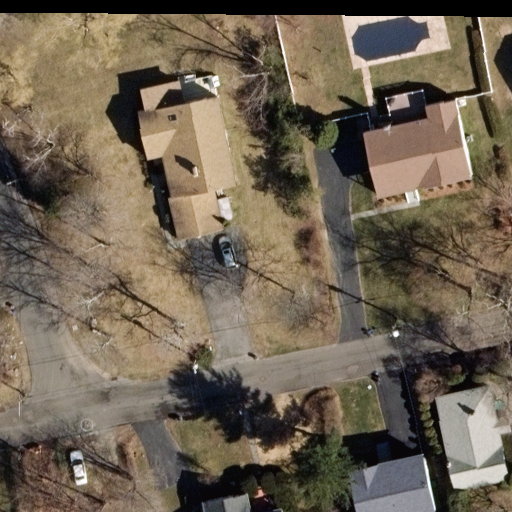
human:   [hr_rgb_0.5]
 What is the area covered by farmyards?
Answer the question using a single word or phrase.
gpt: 0m2

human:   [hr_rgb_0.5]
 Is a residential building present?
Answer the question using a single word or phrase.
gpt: yes

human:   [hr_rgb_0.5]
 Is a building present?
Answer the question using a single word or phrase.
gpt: yes

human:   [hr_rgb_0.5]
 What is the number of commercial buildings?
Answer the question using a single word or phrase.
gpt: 0

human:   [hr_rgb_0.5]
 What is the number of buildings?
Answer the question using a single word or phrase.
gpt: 5

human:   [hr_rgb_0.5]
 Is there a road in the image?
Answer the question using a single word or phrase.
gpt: yes

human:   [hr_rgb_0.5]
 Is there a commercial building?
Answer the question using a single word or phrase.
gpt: no

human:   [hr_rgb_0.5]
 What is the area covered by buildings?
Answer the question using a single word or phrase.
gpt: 851m2

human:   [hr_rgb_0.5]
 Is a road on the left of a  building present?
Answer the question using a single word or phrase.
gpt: yes

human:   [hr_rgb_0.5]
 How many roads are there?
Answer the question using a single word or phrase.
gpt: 2

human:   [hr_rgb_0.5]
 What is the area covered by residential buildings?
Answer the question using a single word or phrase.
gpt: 851m2

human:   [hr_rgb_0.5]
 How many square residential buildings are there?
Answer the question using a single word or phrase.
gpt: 0

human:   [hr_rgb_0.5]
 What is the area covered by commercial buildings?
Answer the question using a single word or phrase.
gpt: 0m2

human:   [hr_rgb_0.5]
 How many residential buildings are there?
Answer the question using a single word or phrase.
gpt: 5

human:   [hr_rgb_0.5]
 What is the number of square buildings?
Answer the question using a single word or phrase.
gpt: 0

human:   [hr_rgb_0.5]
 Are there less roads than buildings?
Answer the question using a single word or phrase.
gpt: yes

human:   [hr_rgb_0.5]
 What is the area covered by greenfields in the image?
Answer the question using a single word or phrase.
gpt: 0m2

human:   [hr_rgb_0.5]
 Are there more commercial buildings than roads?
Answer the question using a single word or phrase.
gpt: no

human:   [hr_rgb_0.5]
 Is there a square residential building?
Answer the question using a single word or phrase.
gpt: no

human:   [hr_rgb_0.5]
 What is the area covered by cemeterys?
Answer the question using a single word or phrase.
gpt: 0m2

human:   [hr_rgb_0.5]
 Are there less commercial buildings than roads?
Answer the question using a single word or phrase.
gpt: yes

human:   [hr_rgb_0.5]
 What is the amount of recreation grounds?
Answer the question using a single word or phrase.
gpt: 0

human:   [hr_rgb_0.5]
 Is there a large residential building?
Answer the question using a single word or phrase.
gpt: no

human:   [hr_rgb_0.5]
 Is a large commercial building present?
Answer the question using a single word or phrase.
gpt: no

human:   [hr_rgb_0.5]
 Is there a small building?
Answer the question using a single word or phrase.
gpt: yes

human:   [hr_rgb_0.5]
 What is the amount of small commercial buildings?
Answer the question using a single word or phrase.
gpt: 0

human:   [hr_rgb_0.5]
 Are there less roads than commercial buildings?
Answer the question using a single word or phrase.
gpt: no

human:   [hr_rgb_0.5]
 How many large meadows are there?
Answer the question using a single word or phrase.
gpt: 0

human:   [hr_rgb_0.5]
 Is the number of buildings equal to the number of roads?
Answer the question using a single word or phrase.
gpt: no

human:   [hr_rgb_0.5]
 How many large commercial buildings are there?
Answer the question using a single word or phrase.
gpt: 0

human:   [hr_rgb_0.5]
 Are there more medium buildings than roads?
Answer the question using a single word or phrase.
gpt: yes

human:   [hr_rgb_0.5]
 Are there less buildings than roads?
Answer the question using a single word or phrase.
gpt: no

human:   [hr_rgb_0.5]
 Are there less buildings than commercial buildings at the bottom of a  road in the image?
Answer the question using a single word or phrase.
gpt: no

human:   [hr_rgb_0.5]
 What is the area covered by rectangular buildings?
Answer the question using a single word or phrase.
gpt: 214m2

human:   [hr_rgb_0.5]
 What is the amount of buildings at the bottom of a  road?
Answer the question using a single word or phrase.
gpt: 3

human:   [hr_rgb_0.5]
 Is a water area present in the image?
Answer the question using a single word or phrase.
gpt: no

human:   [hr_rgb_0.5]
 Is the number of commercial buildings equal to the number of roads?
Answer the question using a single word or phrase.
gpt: no

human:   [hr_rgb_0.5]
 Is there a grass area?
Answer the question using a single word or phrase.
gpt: no

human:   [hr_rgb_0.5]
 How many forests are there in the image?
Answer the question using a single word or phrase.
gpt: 0

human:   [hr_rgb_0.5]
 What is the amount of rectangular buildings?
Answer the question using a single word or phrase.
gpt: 3

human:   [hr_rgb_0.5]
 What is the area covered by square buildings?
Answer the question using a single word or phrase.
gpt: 0m2

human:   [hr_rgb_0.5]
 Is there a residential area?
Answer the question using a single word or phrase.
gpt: no

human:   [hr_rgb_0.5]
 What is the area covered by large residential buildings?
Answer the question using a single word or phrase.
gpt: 0m2

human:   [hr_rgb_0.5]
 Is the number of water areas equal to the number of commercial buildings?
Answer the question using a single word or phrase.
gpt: yes

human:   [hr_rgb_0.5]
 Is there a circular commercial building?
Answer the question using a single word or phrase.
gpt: no

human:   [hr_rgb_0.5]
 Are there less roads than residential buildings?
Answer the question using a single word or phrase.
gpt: yes

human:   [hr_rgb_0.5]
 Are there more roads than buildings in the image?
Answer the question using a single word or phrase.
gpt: no

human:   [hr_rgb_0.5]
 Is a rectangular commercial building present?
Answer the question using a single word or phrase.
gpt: no

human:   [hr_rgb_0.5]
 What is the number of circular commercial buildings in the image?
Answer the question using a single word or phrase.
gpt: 0

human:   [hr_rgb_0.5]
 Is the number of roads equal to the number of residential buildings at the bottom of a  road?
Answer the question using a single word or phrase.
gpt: no

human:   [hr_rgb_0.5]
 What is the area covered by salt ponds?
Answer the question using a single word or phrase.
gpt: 0m2

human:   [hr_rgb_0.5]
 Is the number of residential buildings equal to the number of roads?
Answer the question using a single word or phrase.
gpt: no

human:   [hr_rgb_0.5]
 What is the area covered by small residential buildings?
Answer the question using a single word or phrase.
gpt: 27m2

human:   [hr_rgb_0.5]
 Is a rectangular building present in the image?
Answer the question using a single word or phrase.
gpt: yes

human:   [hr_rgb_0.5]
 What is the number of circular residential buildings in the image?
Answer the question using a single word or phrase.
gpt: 0

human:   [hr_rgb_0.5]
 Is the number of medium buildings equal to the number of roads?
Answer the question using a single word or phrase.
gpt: no

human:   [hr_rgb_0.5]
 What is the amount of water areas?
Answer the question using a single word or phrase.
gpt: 0

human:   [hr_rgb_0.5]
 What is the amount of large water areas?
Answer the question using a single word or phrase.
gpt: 0

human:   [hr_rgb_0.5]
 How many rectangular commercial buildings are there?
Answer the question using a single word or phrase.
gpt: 0

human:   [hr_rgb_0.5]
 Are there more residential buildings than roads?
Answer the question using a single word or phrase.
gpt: yes

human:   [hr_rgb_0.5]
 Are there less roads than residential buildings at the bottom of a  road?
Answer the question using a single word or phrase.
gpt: yes

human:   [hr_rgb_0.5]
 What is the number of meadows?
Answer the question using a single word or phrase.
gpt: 0

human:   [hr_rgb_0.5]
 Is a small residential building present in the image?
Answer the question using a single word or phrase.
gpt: yes

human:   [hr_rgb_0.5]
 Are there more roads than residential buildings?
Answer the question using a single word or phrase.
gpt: no